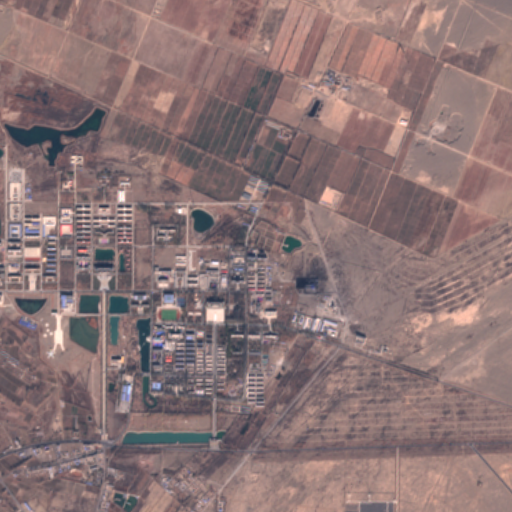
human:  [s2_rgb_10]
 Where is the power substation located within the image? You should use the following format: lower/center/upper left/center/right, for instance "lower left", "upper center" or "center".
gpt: The power substation is located in the lower right of the image.
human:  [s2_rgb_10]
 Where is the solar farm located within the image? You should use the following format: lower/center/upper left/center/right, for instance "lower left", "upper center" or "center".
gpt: The solar farm is located in the lower right of the image.
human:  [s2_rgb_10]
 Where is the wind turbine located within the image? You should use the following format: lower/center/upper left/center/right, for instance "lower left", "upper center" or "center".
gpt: The wind turbine is located in the lower right of the image.
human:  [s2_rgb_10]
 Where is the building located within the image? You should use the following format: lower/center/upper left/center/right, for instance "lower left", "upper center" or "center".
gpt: There is no building in the image.